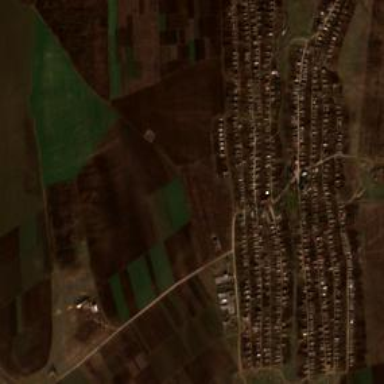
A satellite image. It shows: Rural residential area in village.